Question: I want to set the size of my JButtons that are at the center of my screen to become larger but I can't seem to find how to do that using GridBagLayouts.
Here is how it looks like :

Here is my code :
'''
// Client
c.fill = GridBagConstraints.BOTH;
c.anchor = GridBagConstraints.CENTER;
c.gridy = 5;
c.gridx = 5;
c.gridwidth = 1;
c.gridheight = 1;
c.insets = new Insets(10, 1, 1, 10);
p.add(b[0], c);
// Server
c.fill = GridBagConstraints.BOTH;
c.anchor = GridBagConstraints.CENTER;
c.gridy = 10;
c.gridx = 5;
c.gridwidth = 1;
c.gridheight = 1;
c.insets = new Insets(10, 1, 1, 10);
p.add(b[1], c);
'''
I want the buttons to take up a larger portion of the empty space around them.
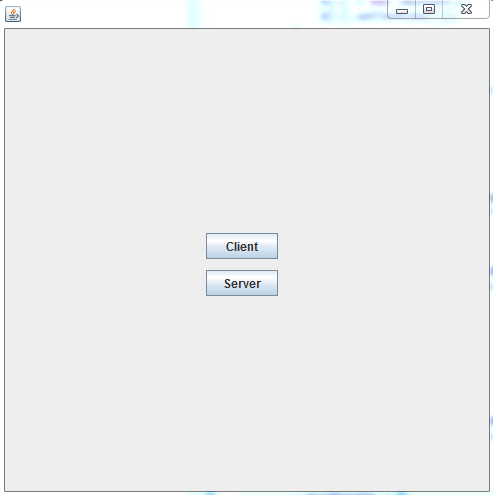
Answer: More information was added: Buttons have 50% of the width and [about] 20% of the height of parent [together 50% height including the space in between]. (Slightly rewritten to match the suggestion.)
Combination of simple Layouts Layouts. Although if you do it like this you will have 3 columns or 3 rows which can't be joined, the rest can easily be changed later:
'''
// row variation
JPanel parent = new JPanel();
parent.setLayout(new GridLayout(3, 1));
parent.add(new JPanel()); // placeholder for 1st row
JPanel row = new JPanel(); // 2nd row
row.setLayout(new GridLayout(1, 3)); // create 3 cells of equal size
row.add(new JPanel()); // 2nd row, 1st cell placeholder
// now you have a 33% x 33% (oops) rectangle in the middle
JPanel controls = new JPanel();
controls.setLayout(new GridLayout(2, 1, 10, 10));
controls.setBorder(BorderFactory.createEmptyBorder(10, 10, 10, 10);
controls.add(new JButton("Client"));
controls.add(new JButton("Server"));
row.add(controls); // add 2nd row, 2nd cell
row.add(new JPanel()); // 2nd row, 3rd cell placeholder
parent.add(row); // add 2nd row
parent.add(new JPanel()); // placeholder for 3rd row
'''
Easy, but you won't be able to join the cells later:
JPanel parent = new JPanel();
parent.setLayout(newGridLayout(9, 9));
That said, I would try to stay flexible by writing which can easily be combined with any layout manager. Then you don't have to use placeholders superfluous code in order to display the components correctly.
Alternative Solution: Use BoxLayout
BoxLayout is more intuitive and easier to understand when looking at code (of course this is only an opinion).
1. Decide how your window is structered (is it more like big horizontal components on top of each other PAGE_AXIS or big vertical components next to each other LINE_AXIS) and use this as the outer BoxLayout: JPanel content = new JPanel(); // or frame
content.setLayout(new BoxLayout(content, BoxLayout.LINE_AXIS));
2. Add the components along the axis, where you have more than one component along the other axis use a 2nd BoxLayout. You can space components by creating rigid areas (empty rectangles always having the same size) or by adding glue (expanding like gum together with the components). content.add(BoxLayout.createHorizntalGlue());
JPanel col = new JPanel();
col.setLayout(new BoxLayout(col, BoxLayout.PAGE_AXIS));
JButton clientBtn = new JButton("Client");
JButton serverBtn = new JButton("Server");
col.add(BoxLayout.createVerticalGlue());
col.add(clientBtn);
col.add(BoxLayout.createRigidArea(new Dimension(1, 10)));
col.add(serverBtn);
col.add(BoxLayout.createVerticalGlue());
content.add(col);
content.add(BoxLayout.createHorizontalGlue());